Field crop: tomato
Growth stage: 1
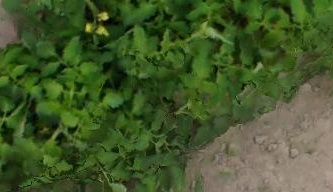
Species: tomato